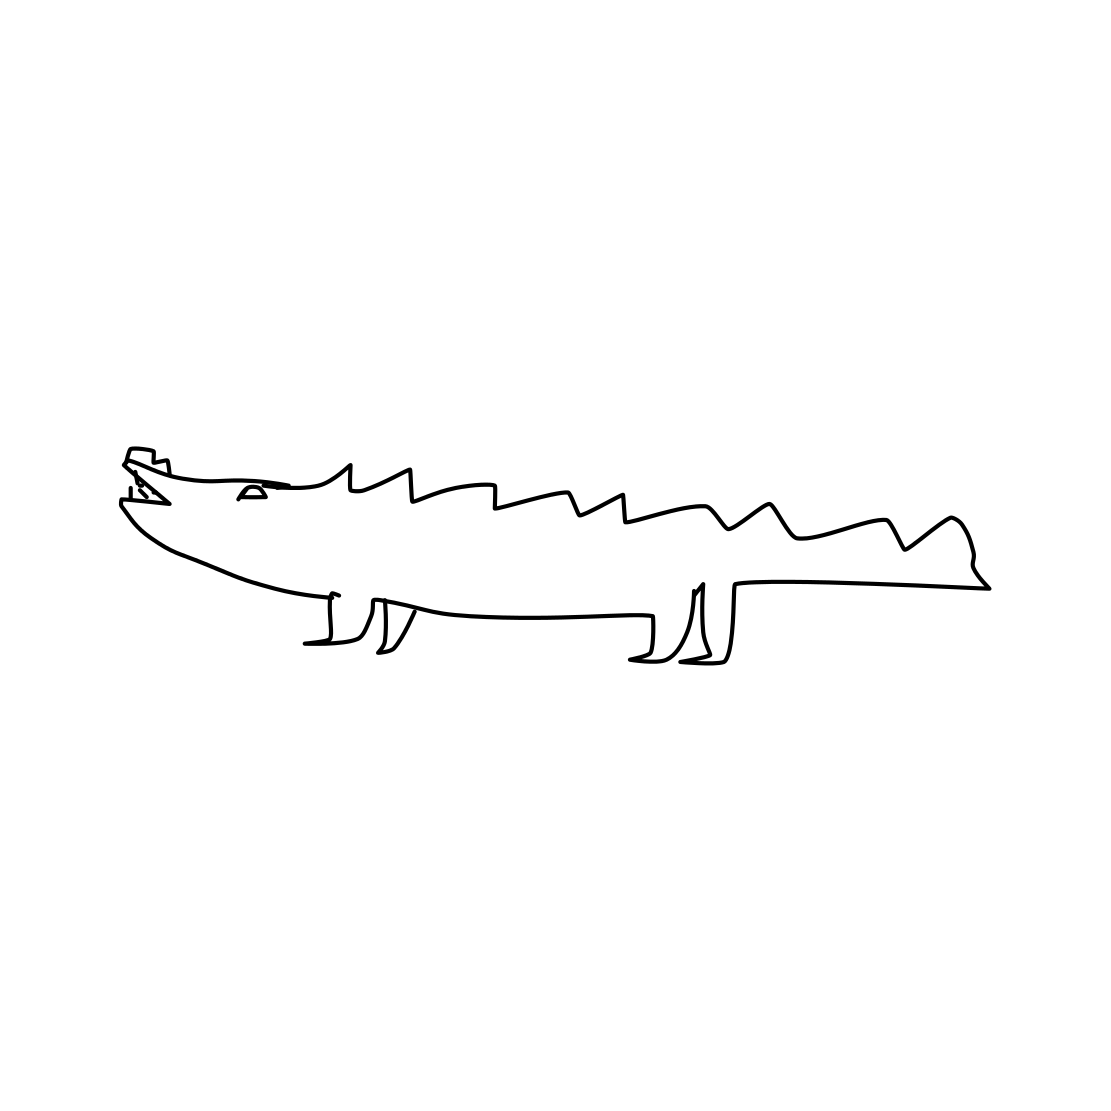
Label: crocodile